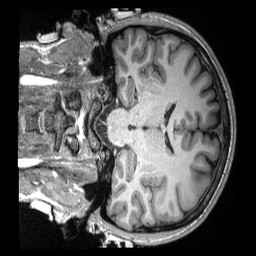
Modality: T1w
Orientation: coronal
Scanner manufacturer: siemens
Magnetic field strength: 3 T
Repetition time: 2.3 s
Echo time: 0.00308 s